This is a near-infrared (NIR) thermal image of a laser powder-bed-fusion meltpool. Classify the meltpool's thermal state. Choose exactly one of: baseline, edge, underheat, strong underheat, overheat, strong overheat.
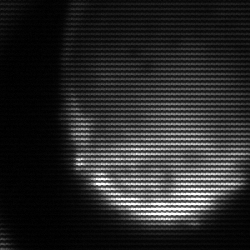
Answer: edge